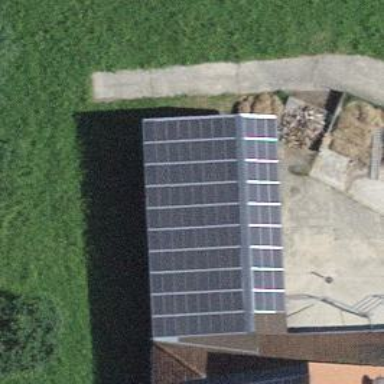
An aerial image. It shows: Solar photovoltaic panel generator.